Question: I am trying to create a simple Instagram style app using Swift and Firebase and I am running into trouble reading comments for each Image post from Firebase.

A couple questions here:
- I have the Posts at the top of the tree and then the keys per image under which have data on the comments added by each user. Is it possible to use the username as the key instead of the key generated by childbyAutoId in this instance ?- How would I read the userComment and UserName and save them into an Array that I can then display in a TableView ?
Any response is much appreciated. Thanks.
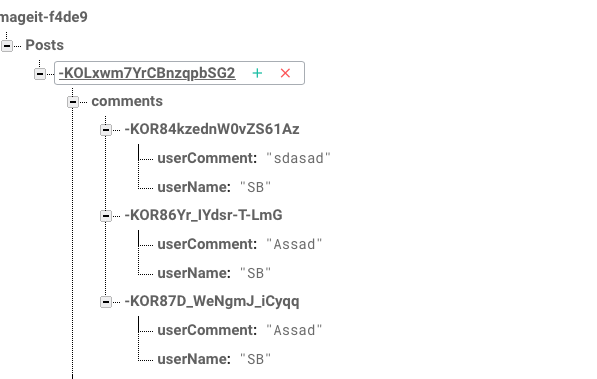
Answer: '''
var postsCommentsDict : NSMutableDictionary = NSMutableDictionary()
var userNameArray : [String] = [String]()
var userCommentArray : [String] = [String]()
FIRDatabase.database.reference().child("Posts").observeEventType(.Value, withBlock: {(Snapshot) in
if Snapshot.exists(){
let imageD = Snapshot.value
let imageD_ID = imageD.key
//Retrieving the email and image name
let imageName = imageD["userImage"] as! String
let userEmail = imageD["userEmail"] as! String
//Here you are accessing each image ID
//First Question Alternative Completed
//To answer the second Question :-
FIRDatabase.database.reference().child("Posts").child(imageD_ID).child("comments").observeEventType(.Value, withBlock: {(Snapshot) in
if let commentsDictionary = Snapshot.value {
for each in commentsDictionary{
postsCommentsDict.setObject(each["userName"] as! String , forKey : each["userComment"] as! String)
//Saving the userName : UserComment in a dictionary
userNameArray.append(each["userName"] as! String)
userCommentArray.append(each["userComment"] as! String)
//Saving the details in arrays
//Prefer dictionary over Arrays
}
} else {
//no comments to append the arrays
}
})
}
})
'''
Once you are Done Saving the Comments dictionary : How to read it : -
'''
for each in postsCommentsDict as! NSDictionary{
let userNm = each.key
let userComment = each.value
//username and userComment's retrieved
}
'''
Please ignore the Typos, if any!...hope this helps..